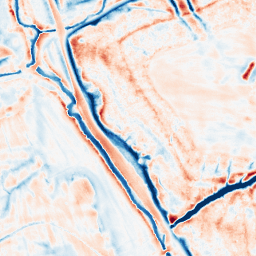
Category: edge_preserving
Decomposition family: bilateral
Decomposition parameters: d: 21
sigma_color: 25
sigma_space: 50
Upsampling method: sinc_hamming
Upsampling parameters: scale: 4
kernel_size: 8
Upsampling scale: 4